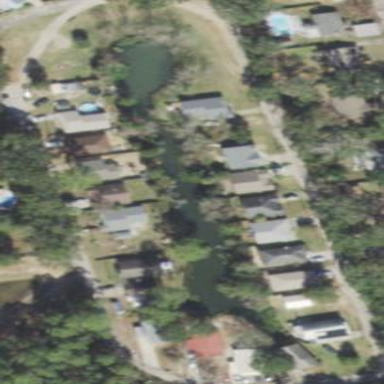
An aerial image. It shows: This residential area consists of single-family homes.